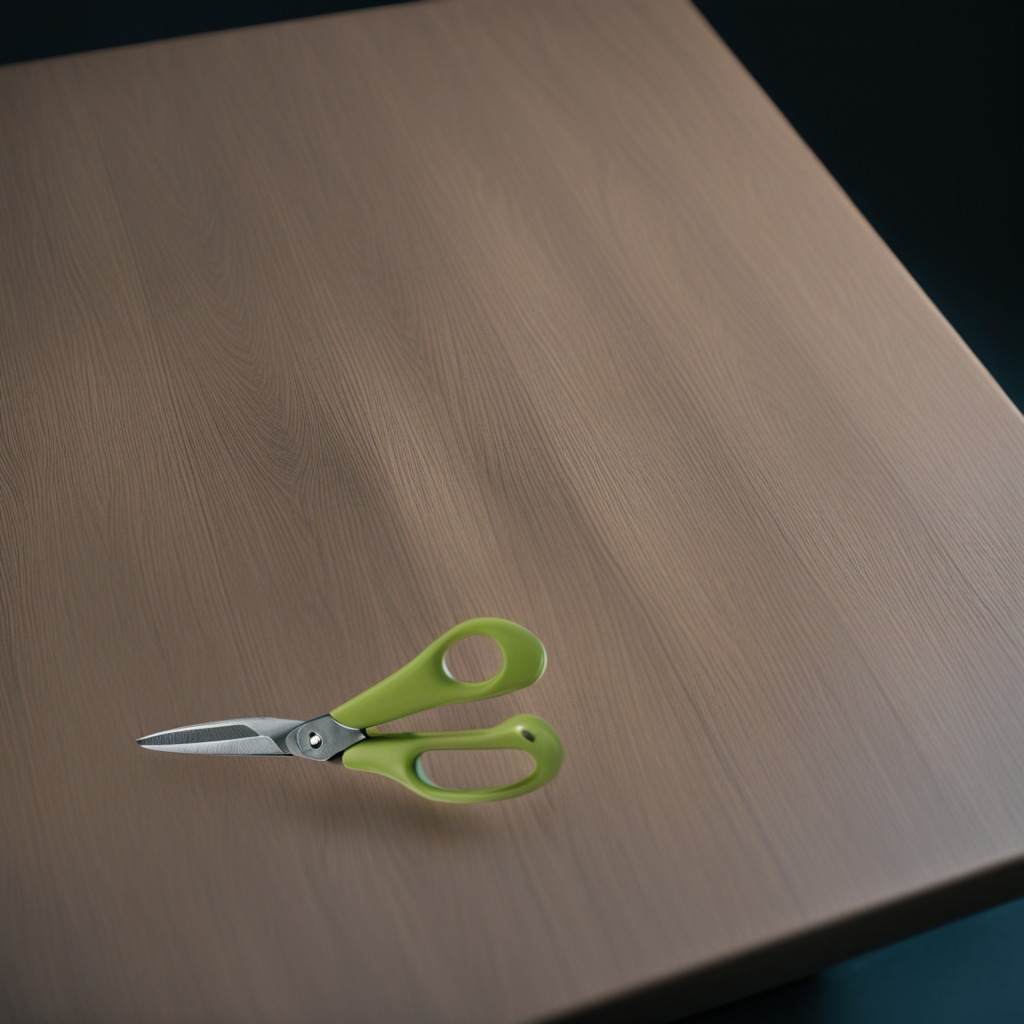
A scissor lying on a table with faint burn marks in a small garage at twilight.